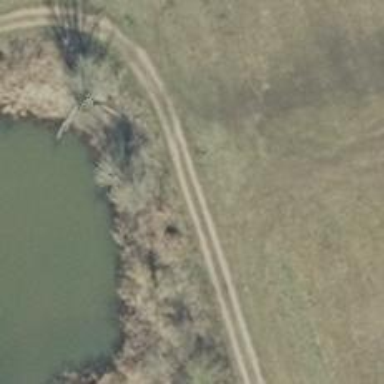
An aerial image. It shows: Grassy track road with grade 4 track type.